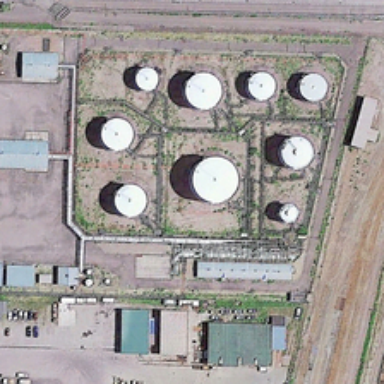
Some white storage tanks in different sizes are near several buildings and a road with cars running .